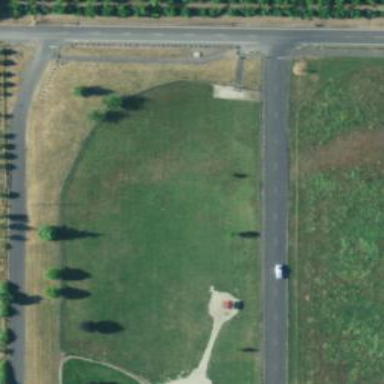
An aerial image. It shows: Dog park enclosed by fence.